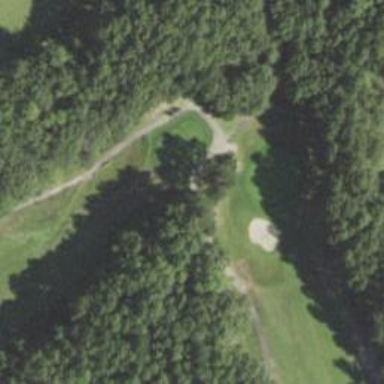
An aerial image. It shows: Golf cartpath that is also road path.